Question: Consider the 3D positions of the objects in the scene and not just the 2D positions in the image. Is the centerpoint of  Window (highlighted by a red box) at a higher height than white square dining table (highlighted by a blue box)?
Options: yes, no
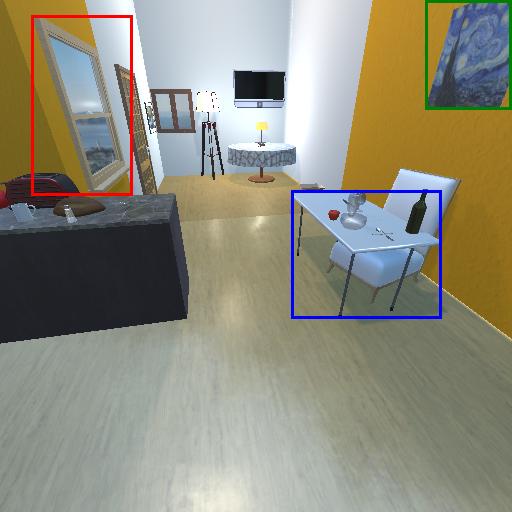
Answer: yes